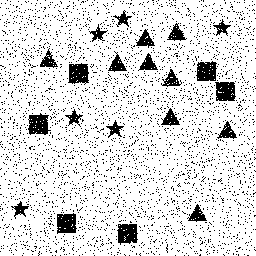
Squares: 6
Triangles: 9
Stars: 6
Total shapes: 21